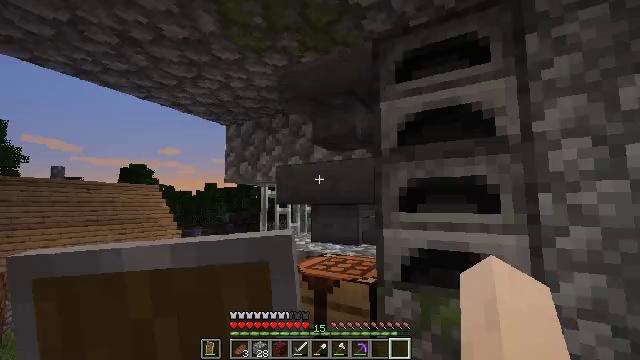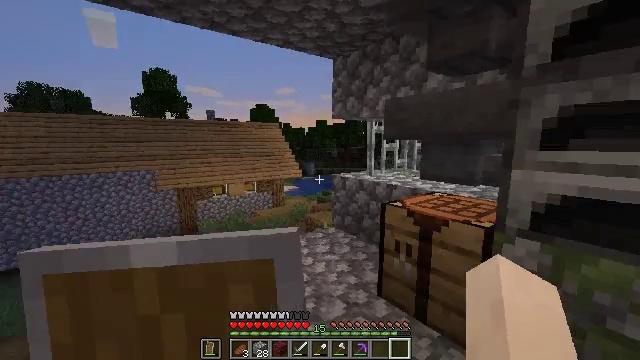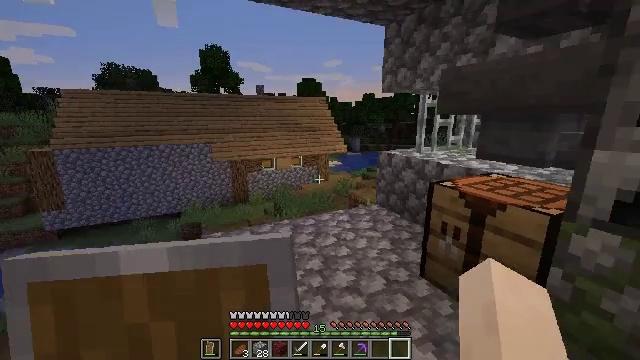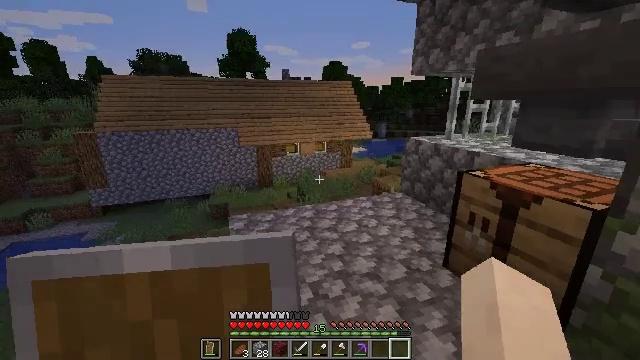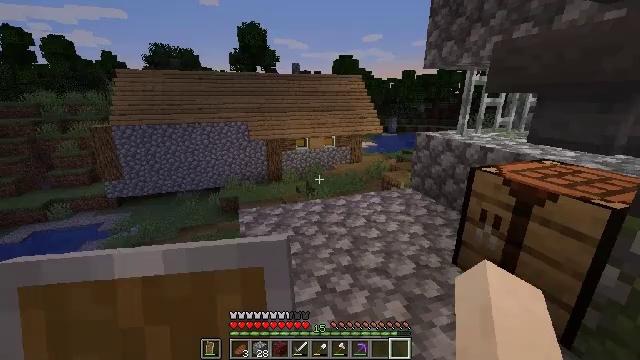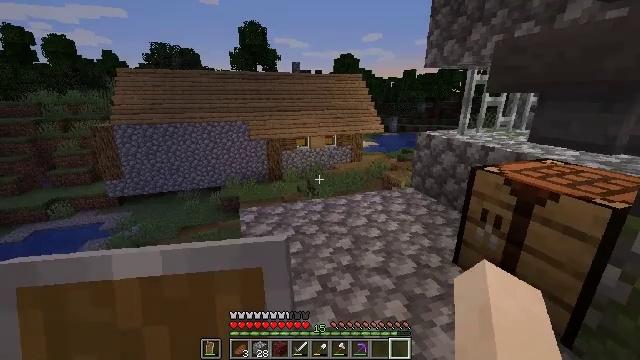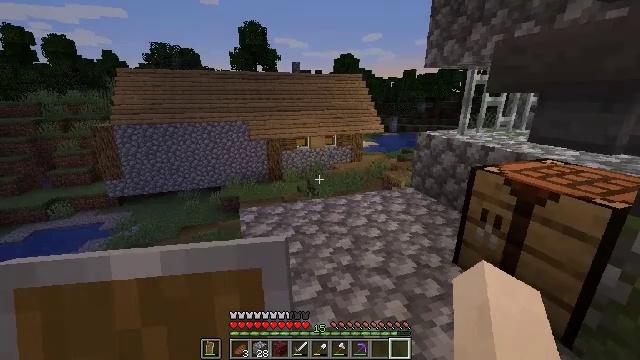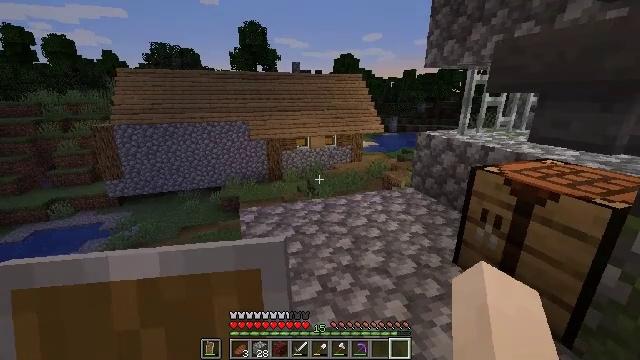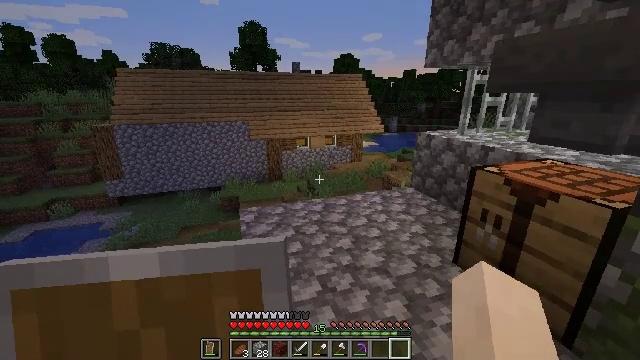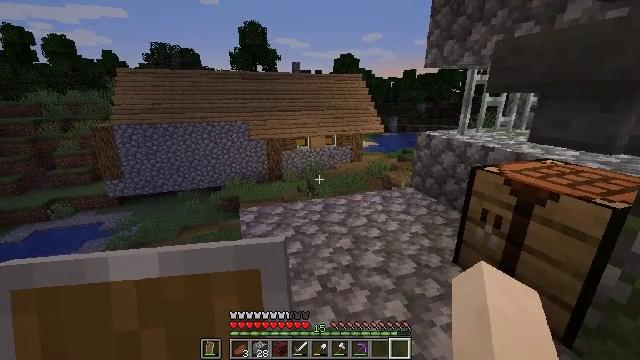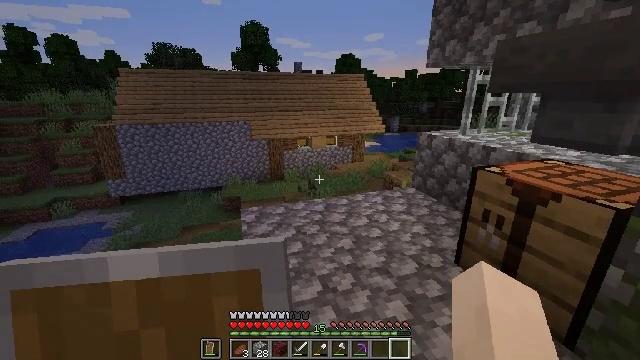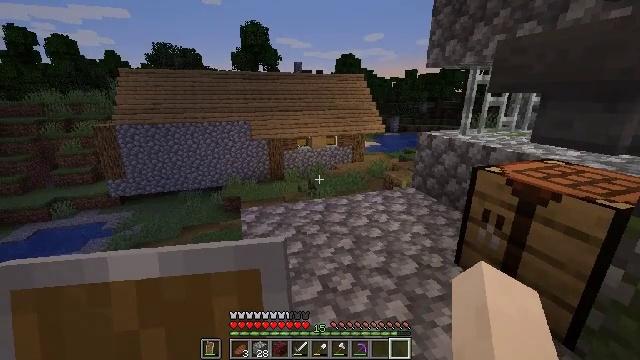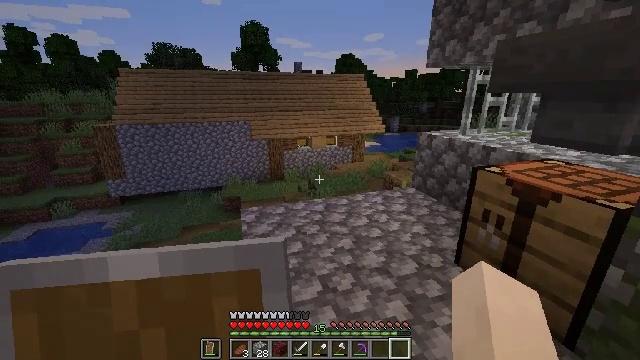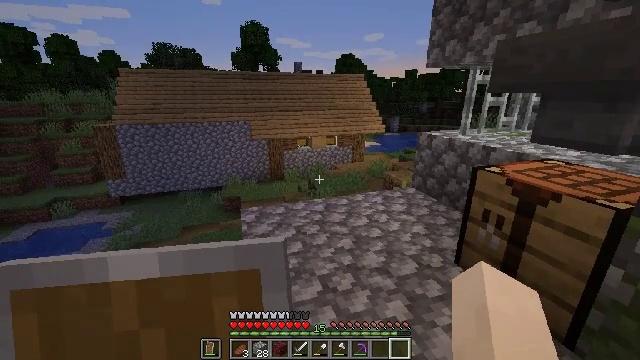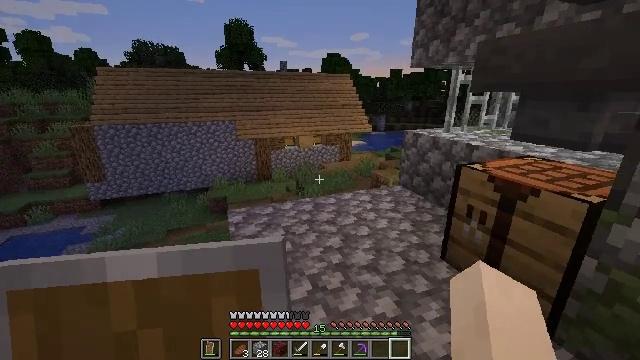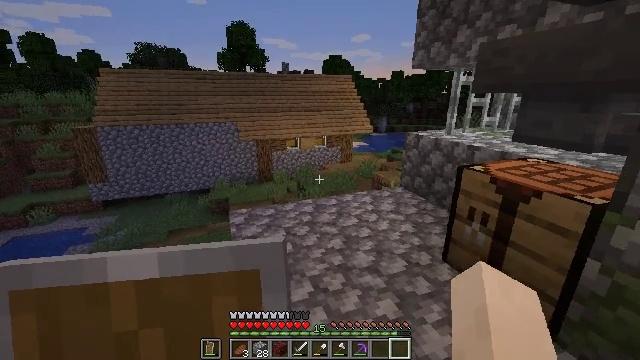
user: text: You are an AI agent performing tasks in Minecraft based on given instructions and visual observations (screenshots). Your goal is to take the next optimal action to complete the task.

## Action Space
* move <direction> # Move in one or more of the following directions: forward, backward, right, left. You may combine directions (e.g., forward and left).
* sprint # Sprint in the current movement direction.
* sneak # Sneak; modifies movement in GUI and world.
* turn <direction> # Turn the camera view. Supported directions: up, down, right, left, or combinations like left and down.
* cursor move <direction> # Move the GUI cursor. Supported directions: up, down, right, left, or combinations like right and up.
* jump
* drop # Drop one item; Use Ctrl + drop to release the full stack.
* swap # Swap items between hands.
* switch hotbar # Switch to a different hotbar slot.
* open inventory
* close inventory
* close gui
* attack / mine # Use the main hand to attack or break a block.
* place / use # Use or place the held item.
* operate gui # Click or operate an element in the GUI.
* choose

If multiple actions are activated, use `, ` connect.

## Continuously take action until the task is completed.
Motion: motion action
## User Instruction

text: Gather wheat by left-clicking on it.
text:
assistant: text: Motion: turn left and down
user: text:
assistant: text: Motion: turn left and down
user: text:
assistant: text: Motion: turn left and down
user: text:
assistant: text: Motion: turn left and down
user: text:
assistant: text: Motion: no_op
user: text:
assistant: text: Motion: no_op
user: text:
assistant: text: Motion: no_op
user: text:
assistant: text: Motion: no_op
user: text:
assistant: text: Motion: no_op
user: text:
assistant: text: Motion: no_op
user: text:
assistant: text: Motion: no_op
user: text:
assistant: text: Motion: no_op
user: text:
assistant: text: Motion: no_op
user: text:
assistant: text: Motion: turn right
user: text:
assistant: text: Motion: no_op
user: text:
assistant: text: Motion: turn left and up
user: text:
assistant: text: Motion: no_op
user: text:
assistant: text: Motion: no_op
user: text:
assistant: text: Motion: no_op
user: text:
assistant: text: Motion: no_op
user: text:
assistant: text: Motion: no_op
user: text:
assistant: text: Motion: no_op
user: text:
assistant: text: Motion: no_op
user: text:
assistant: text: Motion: no_op
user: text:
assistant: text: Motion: no_op
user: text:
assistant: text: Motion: no_op
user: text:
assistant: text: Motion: no_op
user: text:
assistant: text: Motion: no_op
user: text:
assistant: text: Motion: no_op
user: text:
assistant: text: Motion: no_op